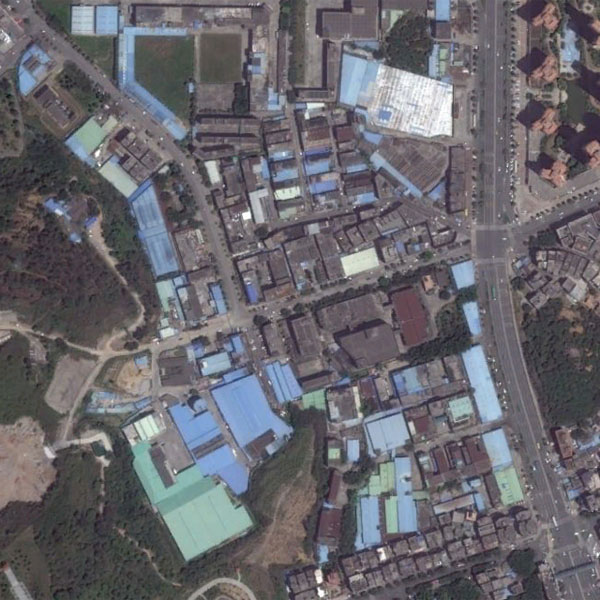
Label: Industrial